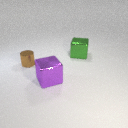
large green metal cube behind large purple metal cube